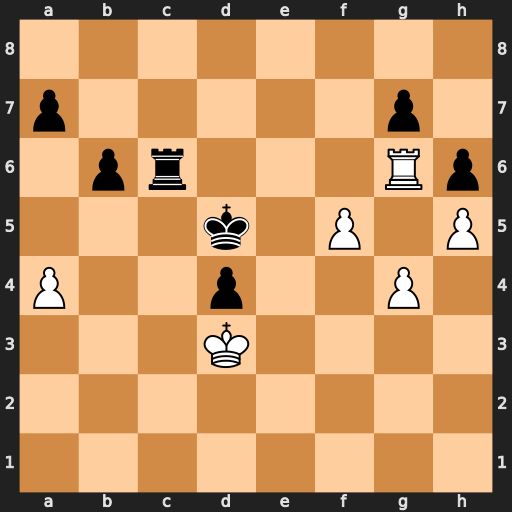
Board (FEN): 8/p5p1/1pr3Rp/3k1P1P/P2p2P1/3K4/8/8
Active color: w
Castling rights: -
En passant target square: -
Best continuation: Rxc6 Kxc6 g5 Kd6 f6 Ke6 fxg7 Kf7 gxh6